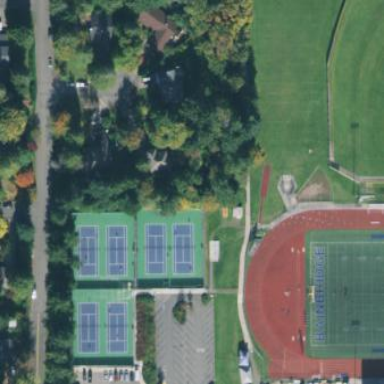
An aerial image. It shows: Tennis court on pitch.